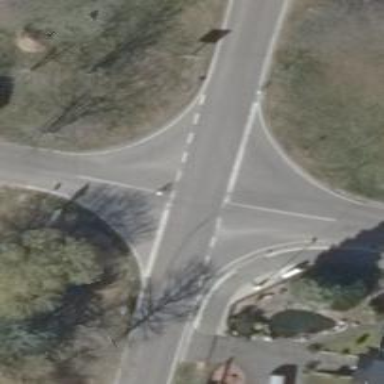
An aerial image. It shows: Secondary road with asphalt surface.